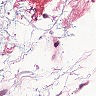
Metastatic tissue present: no